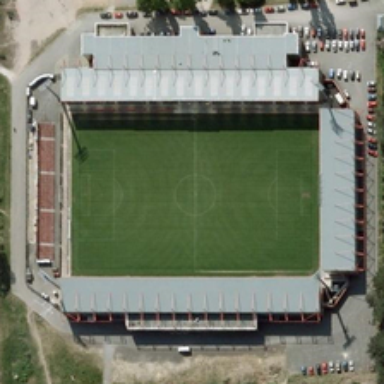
This is a square gym .